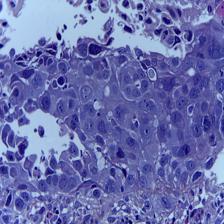
Diagnosis: OSCC